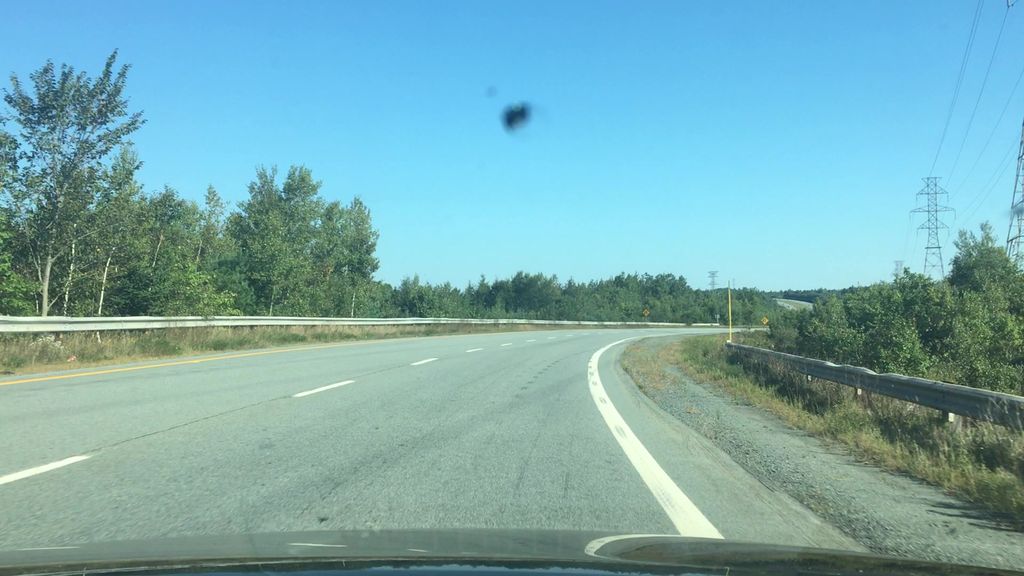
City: halifax